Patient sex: M
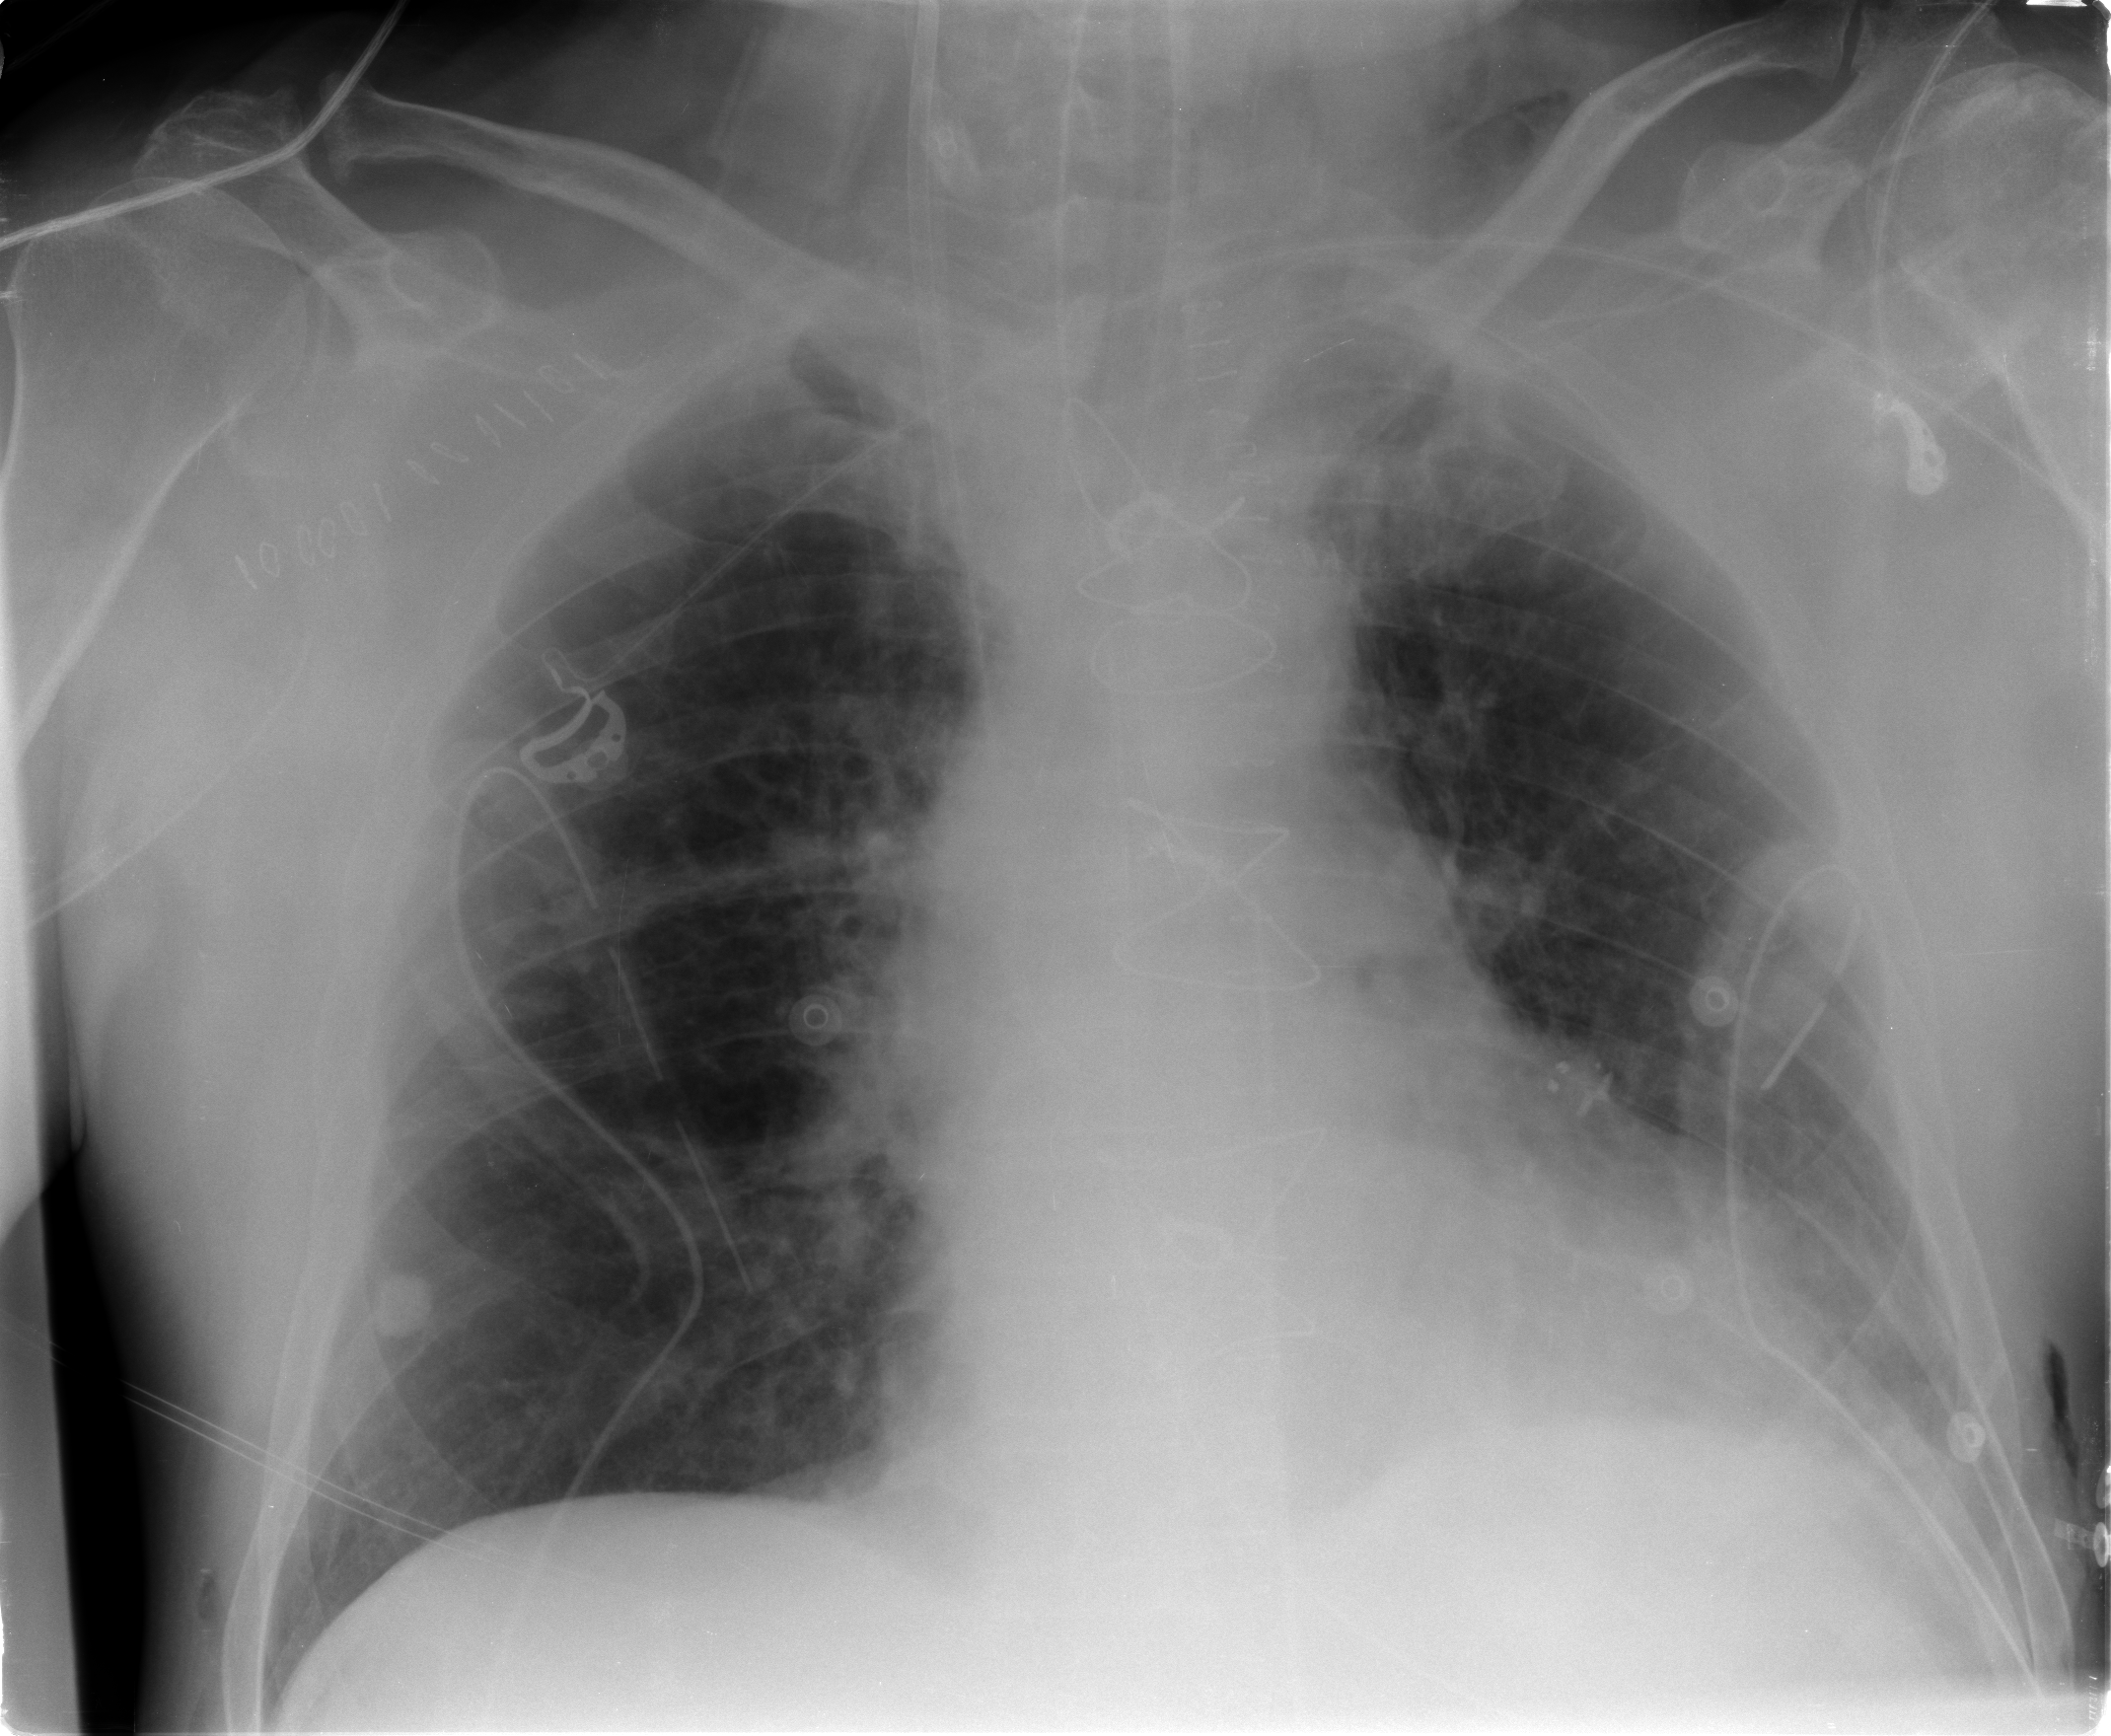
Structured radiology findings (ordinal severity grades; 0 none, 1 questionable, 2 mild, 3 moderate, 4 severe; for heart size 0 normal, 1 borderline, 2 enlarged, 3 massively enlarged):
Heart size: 0
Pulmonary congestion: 2
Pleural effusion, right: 0
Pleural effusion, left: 0
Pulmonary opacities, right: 0
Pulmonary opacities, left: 0
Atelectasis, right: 0
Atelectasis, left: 2